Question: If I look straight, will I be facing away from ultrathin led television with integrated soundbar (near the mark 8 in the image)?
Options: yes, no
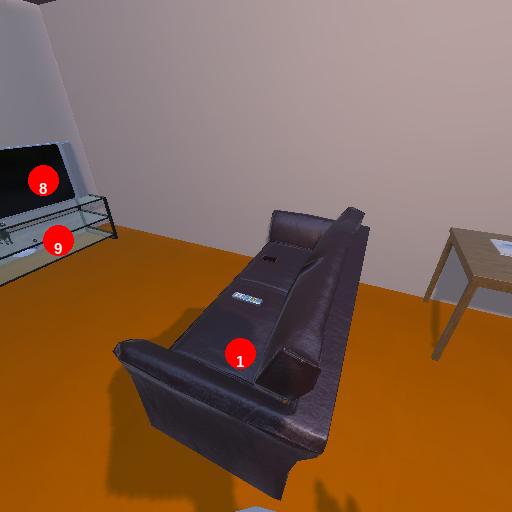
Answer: yes